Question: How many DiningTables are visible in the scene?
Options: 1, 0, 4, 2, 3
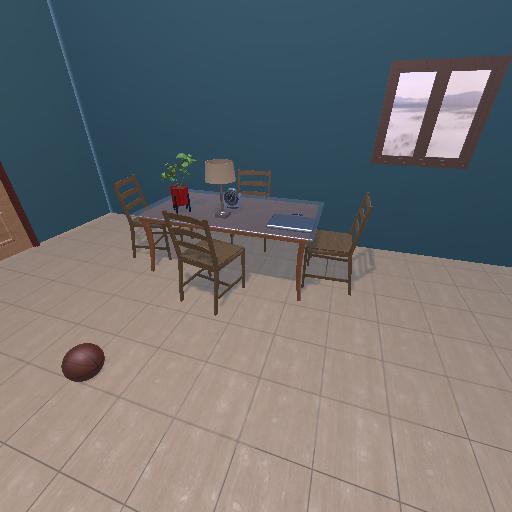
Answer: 1